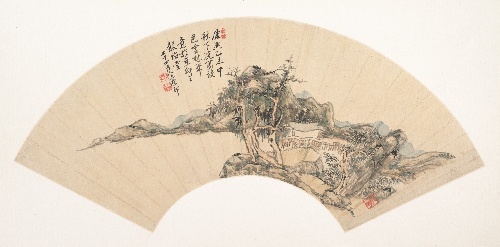
Title: 清   倣王原祁  倪雲林筆意山水  扇面|Landscape in the Style of Ni Zan
Artist: Wang Yuanqi|Unidentified artist
Artist bio: Chinese, 1642–1715|
Date: 18th century or later, spurious date of 1715
Object type: Folding fan mounted as an album leaf
Classification: Paintings
Medium: Folding fan mounted as an album leaf; ink on paper
Culture: China
Period: Qing dynasty (1644–1911)
Dimensions: 6 1/2 x 19 1/2 in. (16.5 x 49.5 cm)
Department: Asian Art
Credit line: John Stewart Kennedy Fund, 1913
Accession year: 1913
Repository: Metropolitan Museum of Art, New York, NY
Tags: Mountains|Landscapes